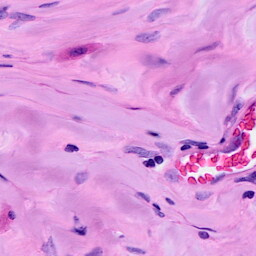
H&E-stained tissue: Breast